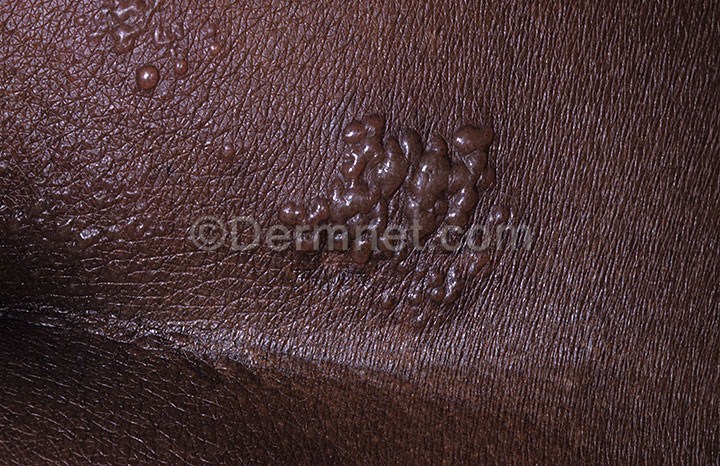
Disease: Warts Molluscum and other Viral Infections